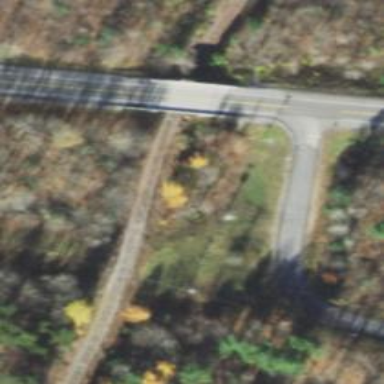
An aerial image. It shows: Abandoned railway.